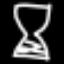
Label: hourglass